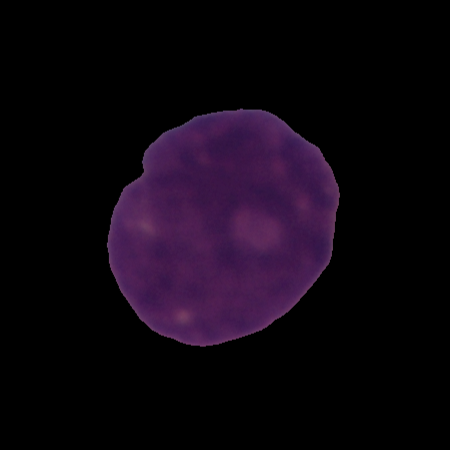
Label: cancer